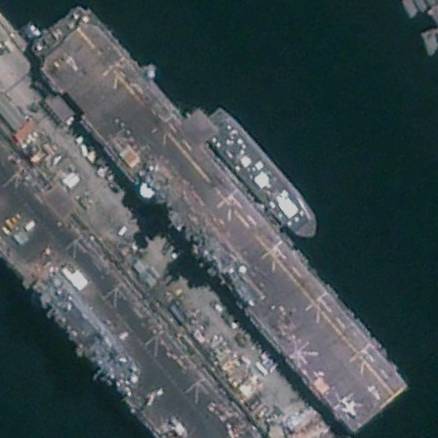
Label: assault